Question: I am trying to create a simple eCommerce website with HTML, CSS, and JavaScript. When a user adds an item to their cart I add that item to local storage and I want when the user goes to their cart, all the items in local storage are read and then displayed to the cart. Whenever I try to append I get this. Instead of displaying the HTML it displays a string of all the HTML?

'''
function getCartItems() {
var items = JSON.parse(localStorage.getItem("cartItems"));
console.log({ items });
for (let i = 0; i < items.length; i++) {
console.log(items[i]);
var cartRow = document.createElement("div");
// cartRow.classList.add("cart-row");
var cartItems = document.getElementsByClassName("cart-items")[0];
var cartRowContents = ' <li class="list-group-item d-flex flex-column">
<div class="row">
<div class="col col-lg-4">
<img
src="${items[i].image}"
alt="${items[i].name}"
class="d-block mx-auto"
/>
</div>
<div class="col col-lg-2 text-center">
<h5 class="mt-4 flex-wrap">${items[i].name}</h5>
<p>Size: 10.5</p>
<h2><span class="badge badge-danger">$189.99</span></h2>
</div>
<div class="col mt-4 text-center">
<p class="font-weight-bold">Quantity</p>
<input type="number" value="1" class="pl-2 w-50 rounded cart-quantity" />
<button
class="btn border border-none mx-5 mt-3 mt-lg-0 remove-item"
>
<i class="far fa-trash-alt"> </i>
</button>
</div>
</div>
</li>';
cartRow.innerText = cartRowContents;
cartItems.append(cartRow);
}
}
'''
Here is the code for my HTML
'''
<!-- Cart -->
<div class="card m-5 border border-none mw-50">
<div class="card-header text-center text-white bg-primary">
Your Order
</div>
<ul class="list-group list-group-flush cart-items">
<li class="list-group-item d-flex flex-column">
<div class="row">
<div class="col col-lg-4">
<img
src="./images/products/air-max-270.jpg"
alt="Air Max 270"
class="d-block mx-auto"
/>
</div>
<div class="col col-lg-2 text-center">
<h5 class="mt-4 flex-wrap">Nike Air Max 270</h5>
<p>Size: 10.5</p>
<h2><span class="badge badge-danger">$189.99</span></h2>
</div>
<div class="col mt-4 text-center">
<p class="font-weight-bold">Quantity</p>
<input type="number" value="1" class="pl-2 w-50 rounded cart-quantity" />
<button
class="btn border border-none mx-5 mt-3 mt-lg-0 remove-item"
>
<i class="far fa-trash-alt"> </i>
</button>
</div>
</div>
</li>
</ul>
'''
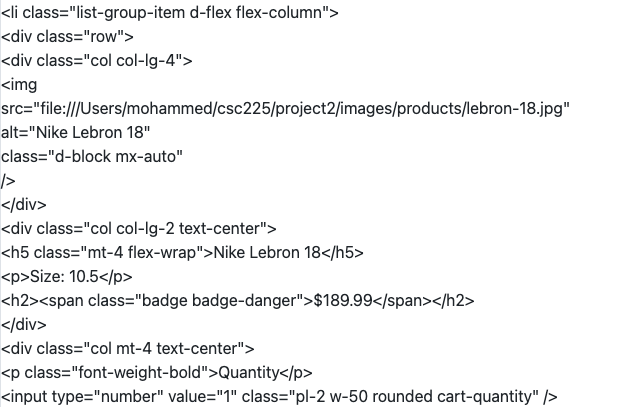
Answer: Call appendChild with innerHTML:
'''
var cartItems = document.getElementsByClassName("cart-items")[0];
var cartRow = document.createElement("div");
cartRow.innerHTML = cartRowContents;
cartItems.append(cartRow);
'''
innerHTML is only destructive when used in combination with the += operator, as it causes a DOM refresh. It's all right to use it with 'createElement', as you're only changing the child's innerHTML, not the entire DOM. <URL>